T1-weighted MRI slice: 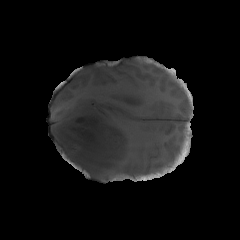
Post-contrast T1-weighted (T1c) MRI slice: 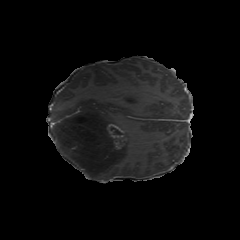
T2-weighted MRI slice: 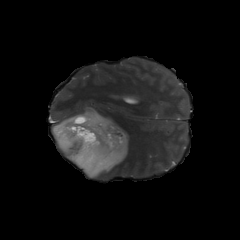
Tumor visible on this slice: yes